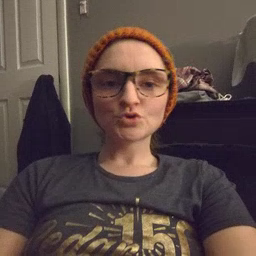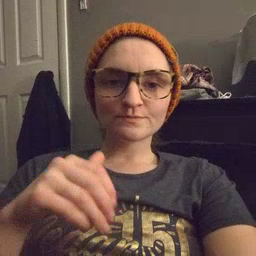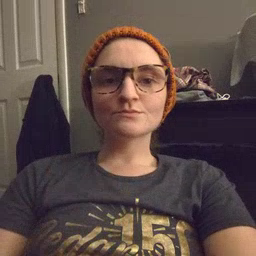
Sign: jeans